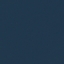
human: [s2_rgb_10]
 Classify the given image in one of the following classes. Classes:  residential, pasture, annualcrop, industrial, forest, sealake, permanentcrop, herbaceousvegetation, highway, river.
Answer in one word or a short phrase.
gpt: SeaLake